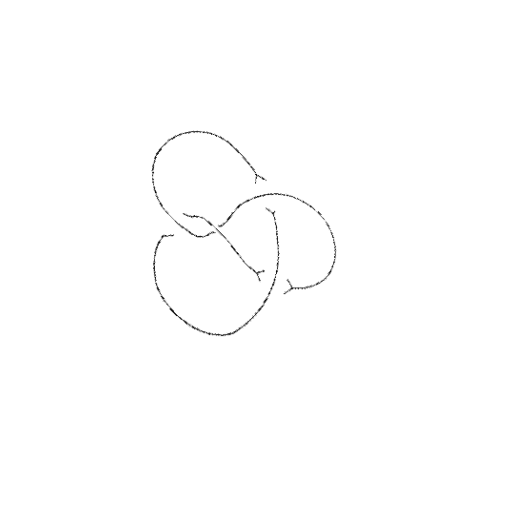
Crossing number: 4